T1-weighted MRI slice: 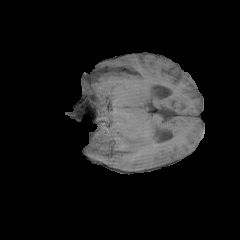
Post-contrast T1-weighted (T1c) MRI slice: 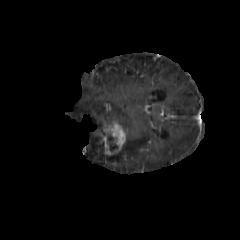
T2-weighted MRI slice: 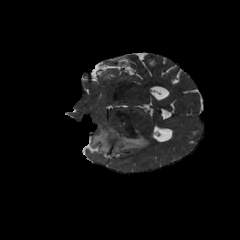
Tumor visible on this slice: yes